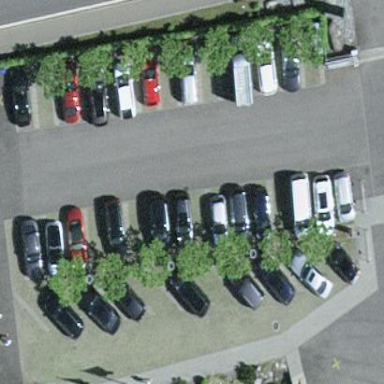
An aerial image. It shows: Parking area.